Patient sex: F
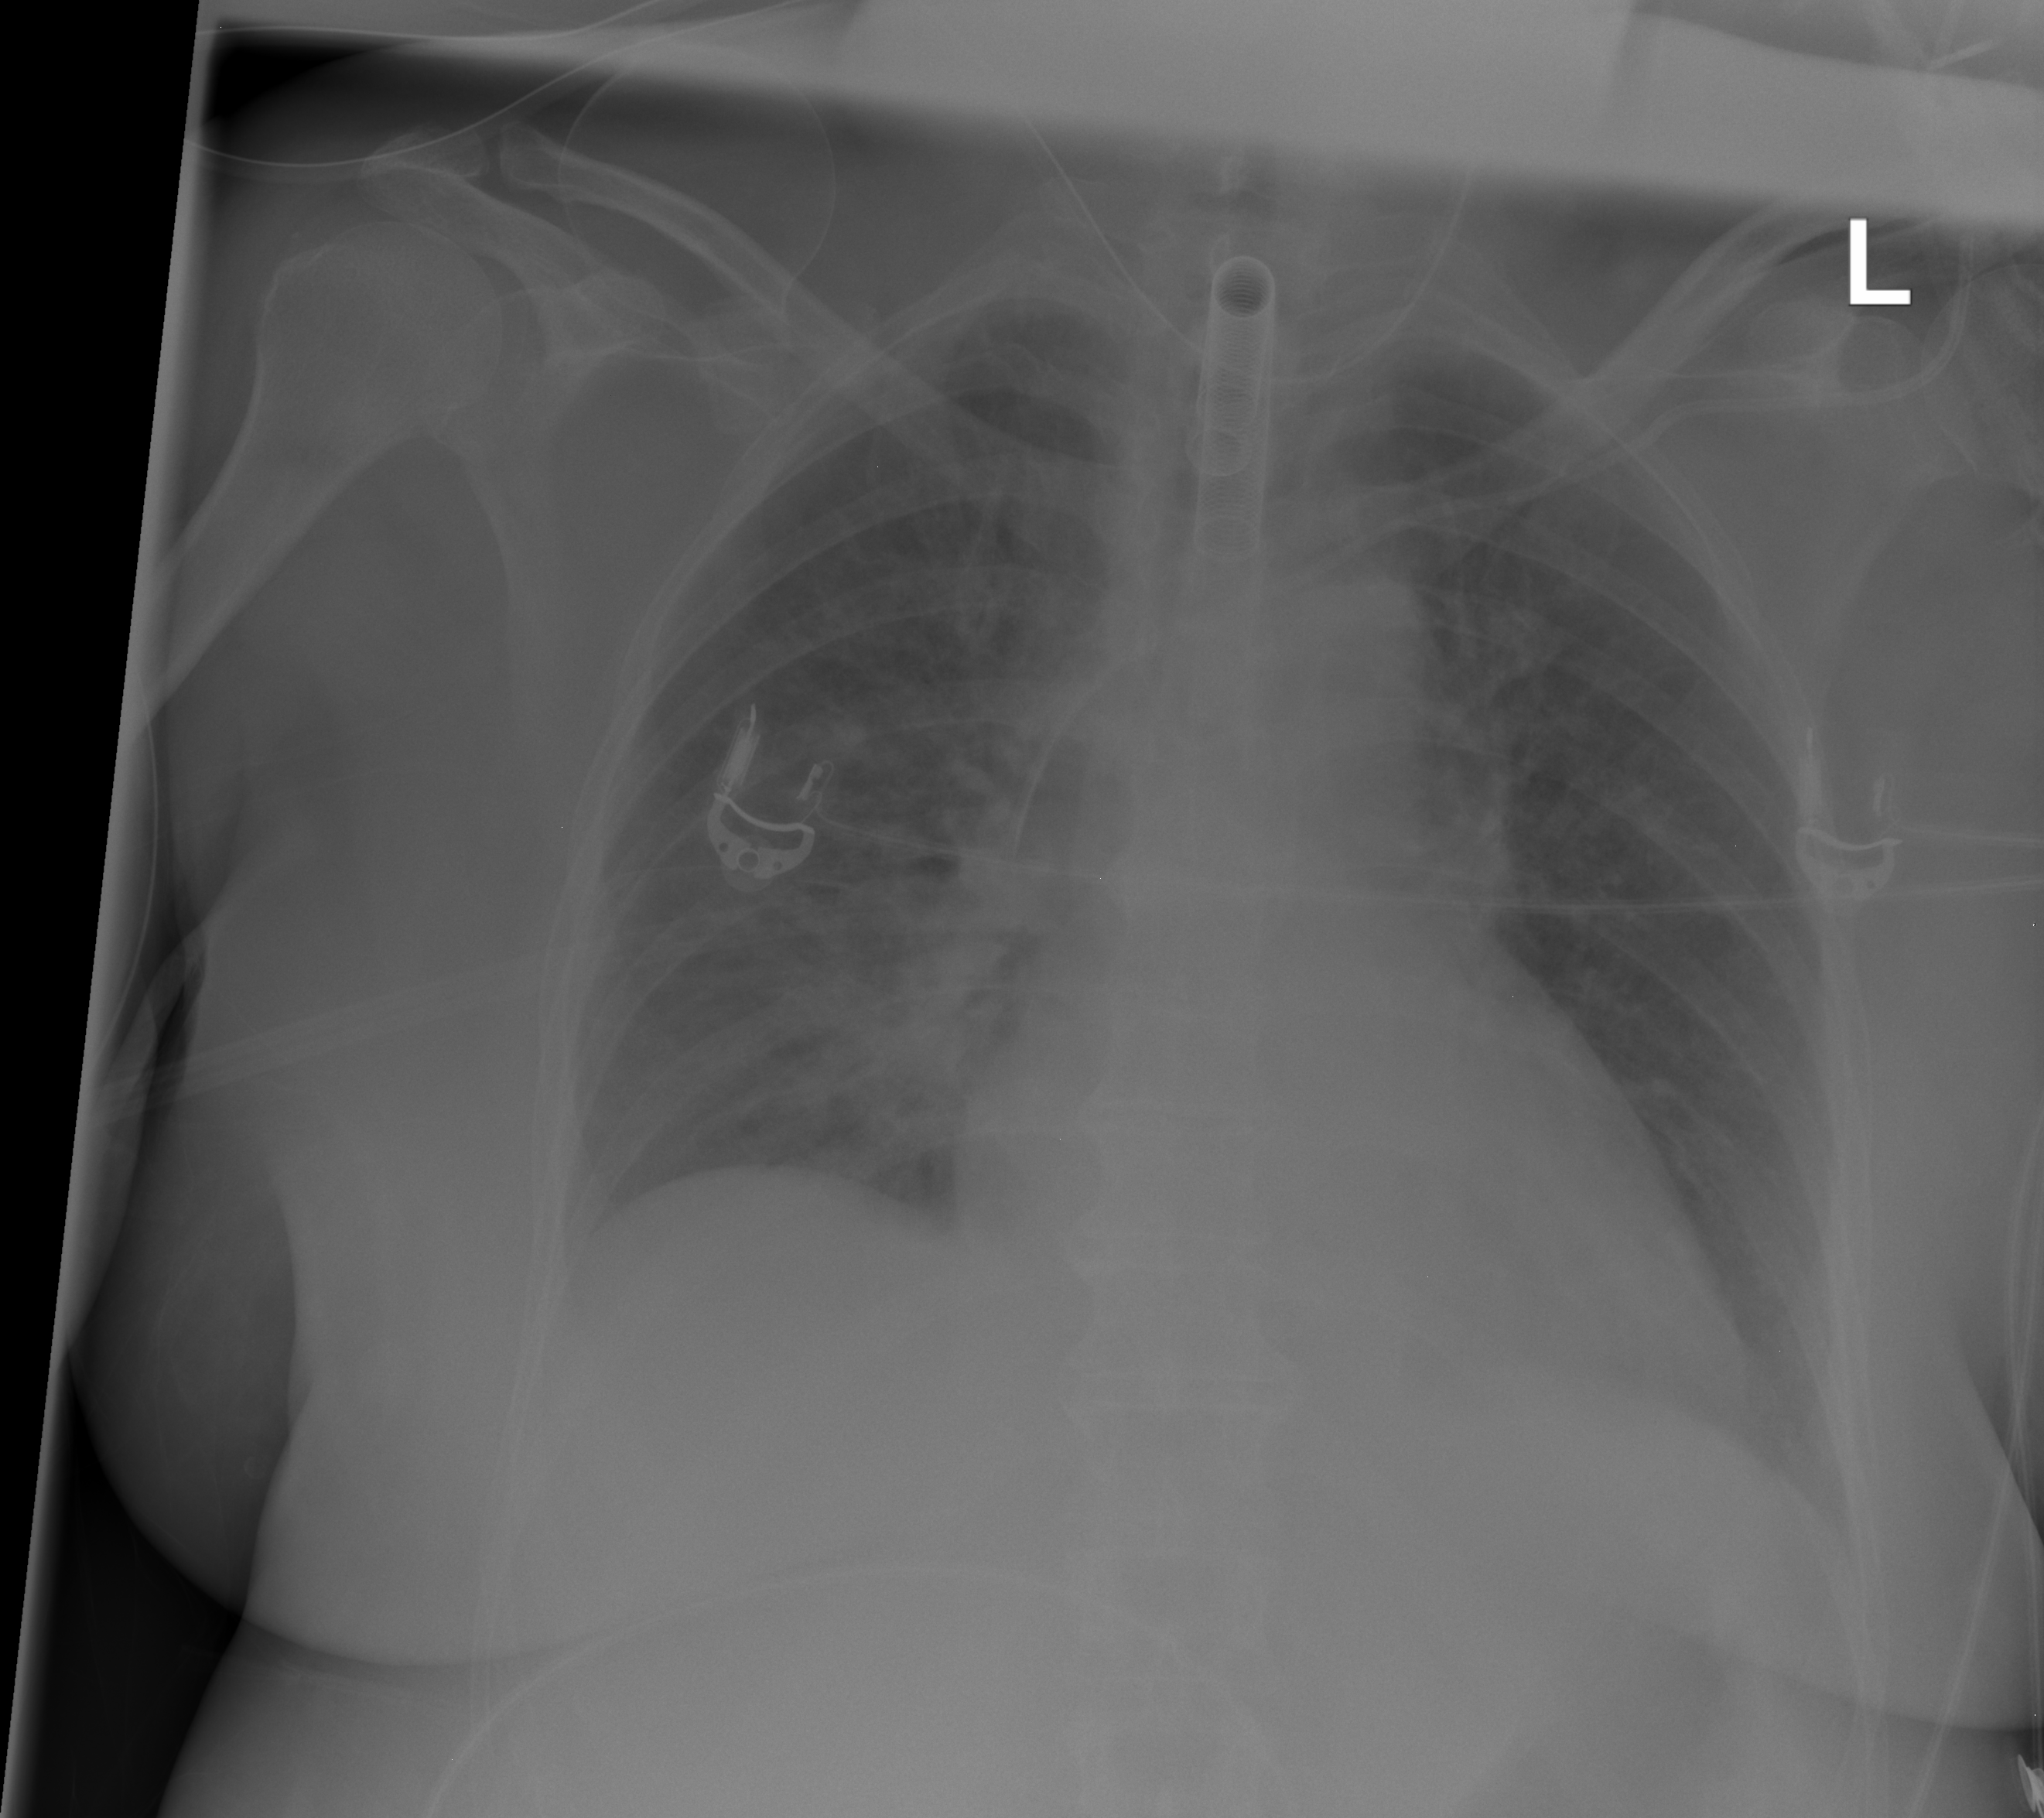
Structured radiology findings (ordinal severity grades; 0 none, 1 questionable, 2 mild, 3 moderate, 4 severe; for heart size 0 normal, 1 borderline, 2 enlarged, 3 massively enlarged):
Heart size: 0
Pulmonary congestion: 2
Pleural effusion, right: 0
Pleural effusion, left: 0
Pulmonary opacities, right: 1
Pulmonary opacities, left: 0
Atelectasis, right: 0
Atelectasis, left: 0